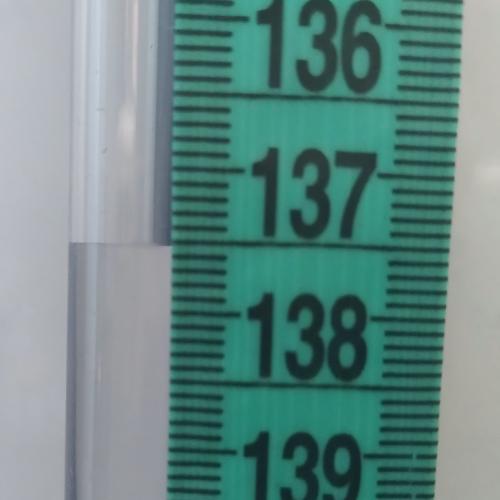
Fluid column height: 137.5 cm